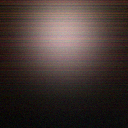
Screen state: off